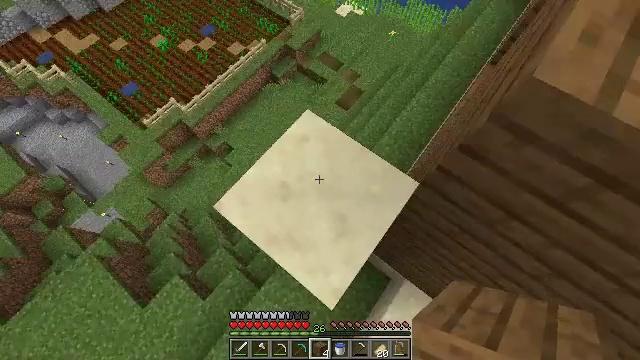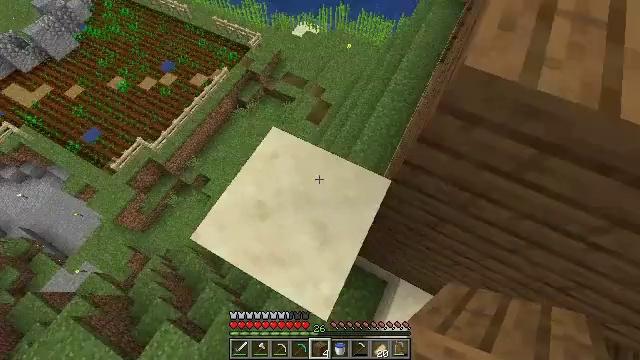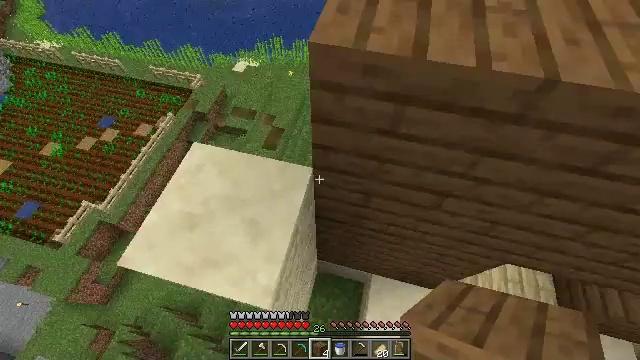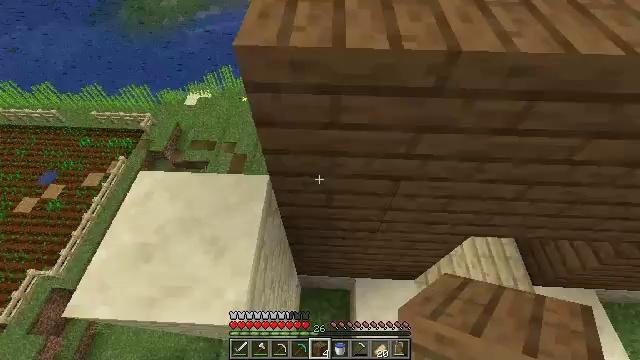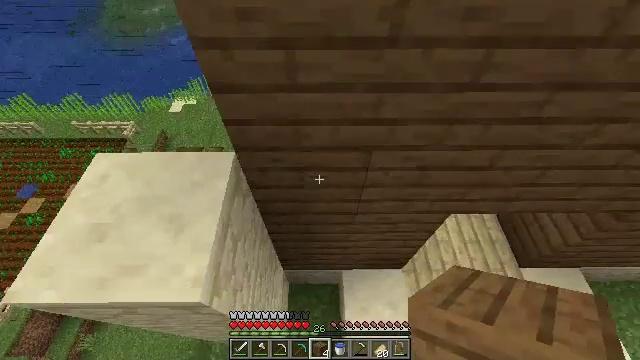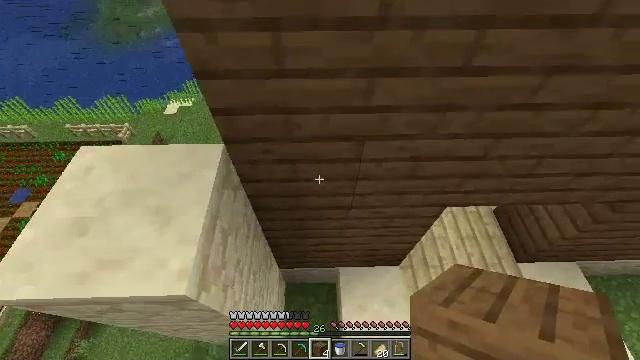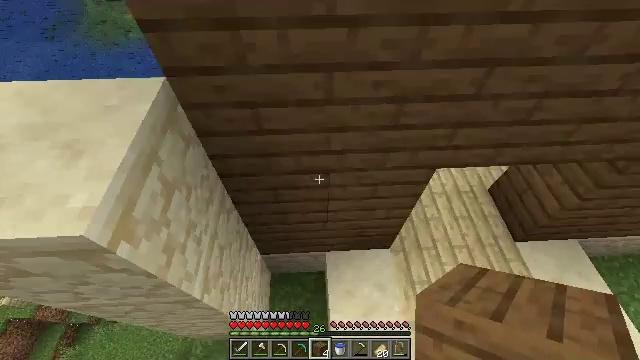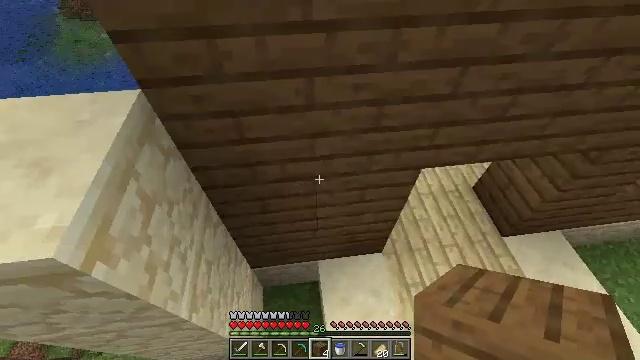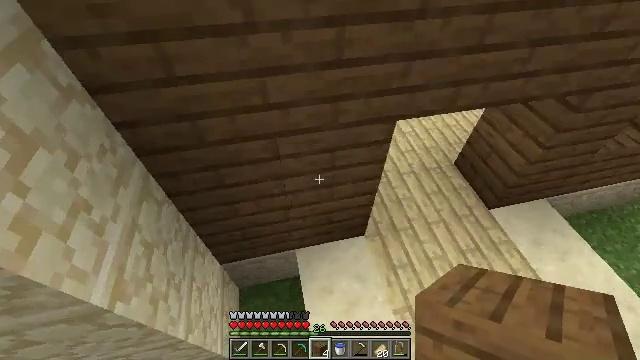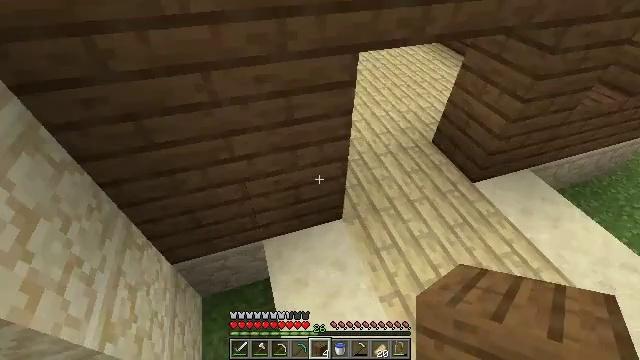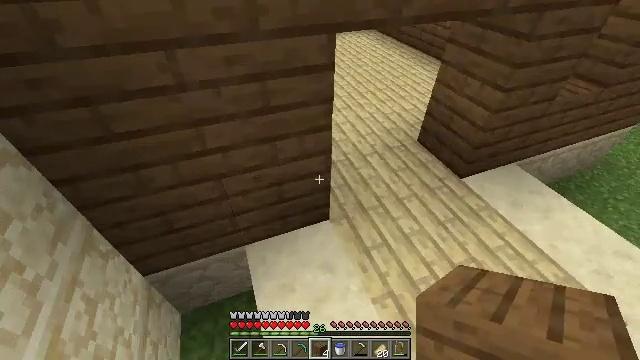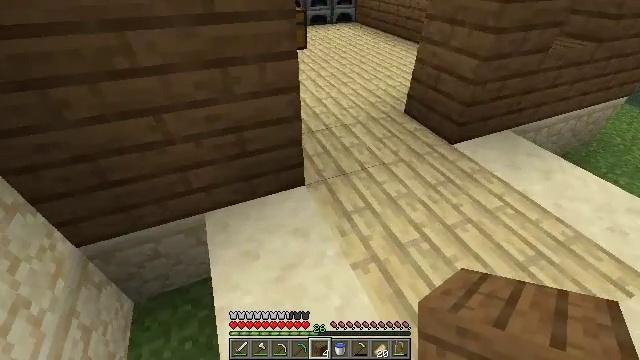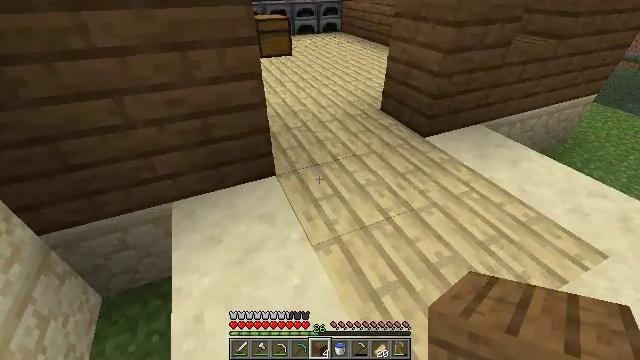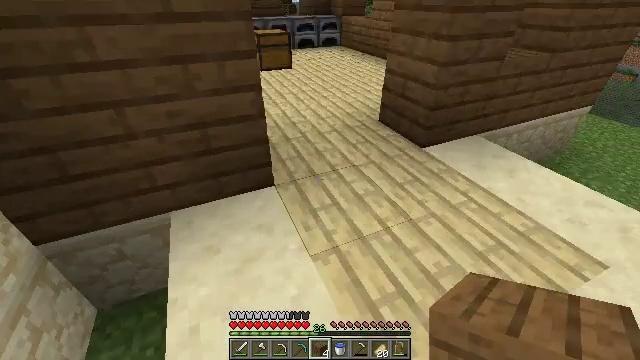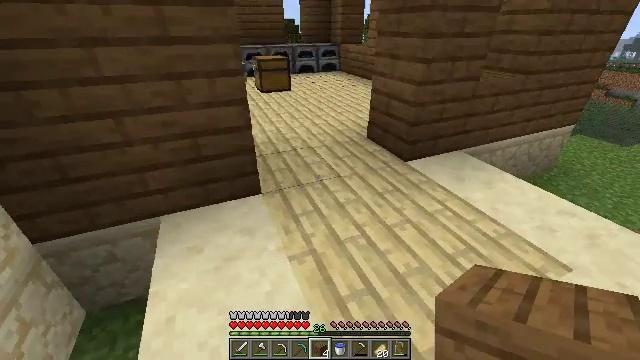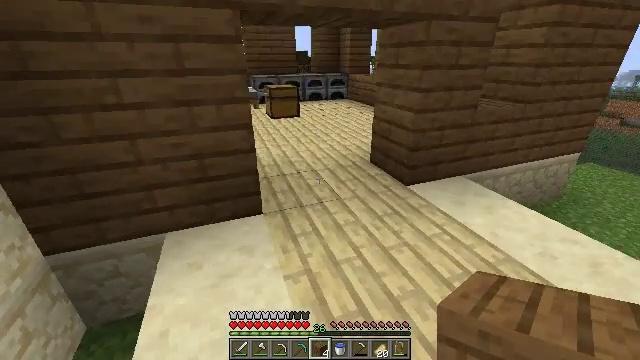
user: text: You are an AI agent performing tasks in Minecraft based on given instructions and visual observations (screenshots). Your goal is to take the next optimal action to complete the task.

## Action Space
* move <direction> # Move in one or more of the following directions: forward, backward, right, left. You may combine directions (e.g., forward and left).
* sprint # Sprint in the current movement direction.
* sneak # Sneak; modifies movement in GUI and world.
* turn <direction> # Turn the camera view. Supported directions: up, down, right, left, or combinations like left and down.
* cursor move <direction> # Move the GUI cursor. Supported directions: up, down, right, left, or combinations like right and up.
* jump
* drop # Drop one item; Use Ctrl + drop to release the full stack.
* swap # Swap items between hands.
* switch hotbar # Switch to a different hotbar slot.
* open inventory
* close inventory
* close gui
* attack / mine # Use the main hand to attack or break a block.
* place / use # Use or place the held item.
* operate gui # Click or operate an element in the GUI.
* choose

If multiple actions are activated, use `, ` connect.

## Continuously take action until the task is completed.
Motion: motion action
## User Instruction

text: Left click to destroy the birch fence.
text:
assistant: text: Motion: move back and move right, turn right and up
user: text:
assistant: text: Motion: move back and move right, turn right and up
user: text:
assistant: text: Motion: move back and move right, turn right and up
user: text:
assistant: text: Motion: move back and move right, turn right
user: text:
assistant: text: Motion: move back and move right
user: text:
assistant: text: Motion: move back and move right, turn right
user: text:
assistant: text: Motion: move back and move right, turn right and up
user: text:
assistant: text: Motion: move back and move right, turn right and up
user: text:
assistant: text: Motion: move back and move right, turn right and up
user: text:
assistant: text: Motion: move back and move right, turn right and up
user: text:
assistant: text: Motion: move back and move right, turn right and up
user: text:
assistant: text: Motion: move back and move right, turn right and up
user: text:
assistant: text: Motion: move back and move right, turn up
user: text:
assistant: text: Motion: move back and move right, turn left and up
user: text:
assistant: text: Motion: move back and move right, turn left and up
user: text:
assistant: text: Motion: move back and move right, turn left and up
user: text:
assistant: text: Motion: move right, turn left and up
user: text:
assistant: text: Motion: move right, turn left and up
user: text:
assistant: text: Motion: turn left and up
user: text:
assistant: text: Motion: move right, turn left and up
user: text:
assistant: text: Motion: move forward and move right, sprint
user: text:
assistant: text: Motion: move forward and move right, sprint
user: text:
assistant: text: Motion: move forward and move right, sprint, turn left and up
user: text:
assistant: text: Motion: move forward and move right, sprint, turn left and up
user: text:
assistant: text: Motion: move forward and move right, sprint, turn left and up
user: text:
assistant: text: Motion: move forward, sprint, turn left and up
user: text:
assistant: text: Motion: move forward, sprint, turn left and up
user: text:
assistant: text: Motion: move forward, sprint
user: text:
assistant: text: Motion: move forward, sprint
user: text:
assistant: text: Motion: move forward, sprint, turn right